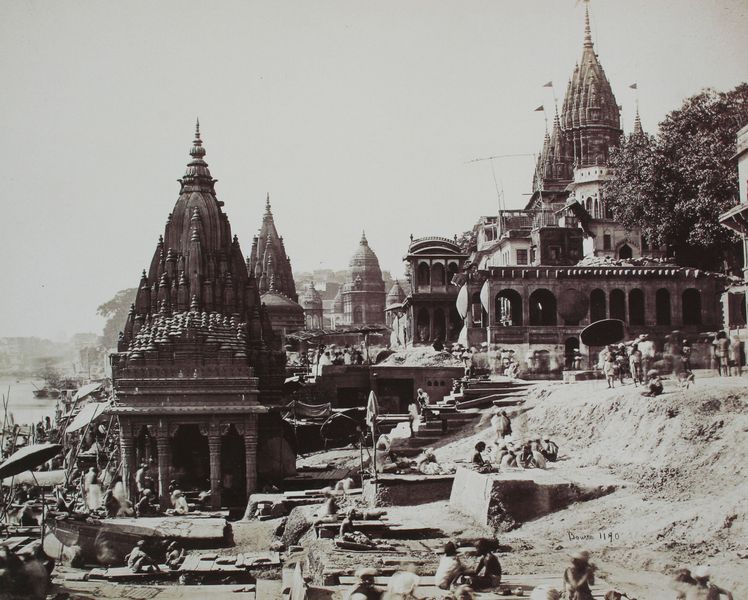
Titel: Benares, Vishnu Pud & other Temples near the Burning Ghat
Künstler: Studio Samuel Bourne
Standort: Berlin
Institution: Staatliche Museen zu Berlin, Museum für Asiatische Kunst
Schlagwörter: baum, himmel, mann, meer, schatten, wasser, bäume, fluss, frauen, landschaft, menschen, sand, see, sitzen, stadt, ufer, fenster, hell, männer, schwarz, säule, säulen, weiss, anlage, dach, gebäude, haus, schirm, sonnenschirm, leute, architektur, stein, erde, horizont, häuser, hügel, gewässer, sonne, boden, personen, spitzen, anhöhe, arbeit, boote, kinder, turm, küste, sommer, strand, bogen, fahnen, süden, fahne, flagge, heiß, trocken, gipfel, hang, dächer, nebel, arbeiter, hafen, kuppel, treppe, treppen, spitz, stufen, foto, fotografie, bögen, orient, religion, türme, asien, schirme, staub, volk, moskau, schlamm, tempel, fotographie, indien, pagode, aufnahme, bau, bauten, baustelle, sáulen, budapest, touristen, spitztürme, häsuer, ausgrabung, bauarbeiter, kultur, erdreich, fernost, ganges, ausgrabungen, pagoden, kambodscha, stupas, dach#, angkor